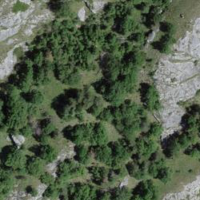
EUNIS habitat code: 48
Species observed at this site:
Emberiza cia